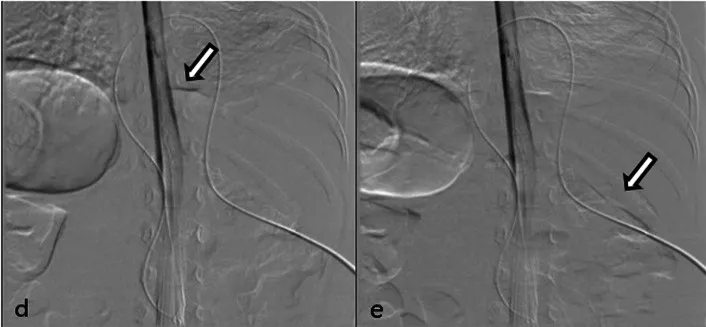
D-e Myelography. D-e The arrows show the contrast agents leaking from the subarachnoid space to the thorax.
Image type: radiology (x_ray)